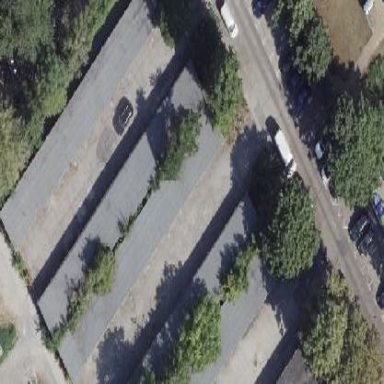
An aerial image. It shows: Flat roofed garages.